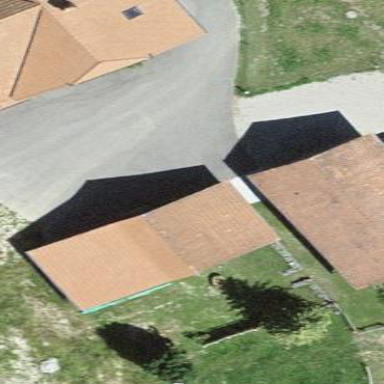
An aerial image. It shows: Rural barn.